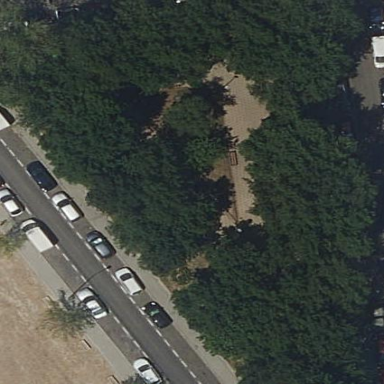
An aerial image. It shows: Lovely park for leisure and relaxation.